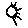
Label: sun